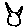
Label: cat